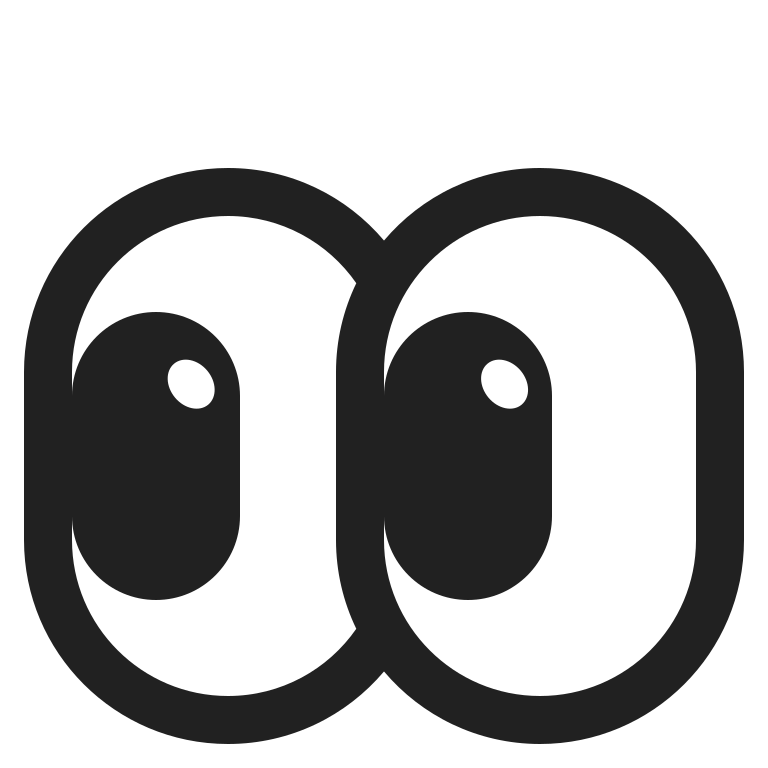
eyes high contrast